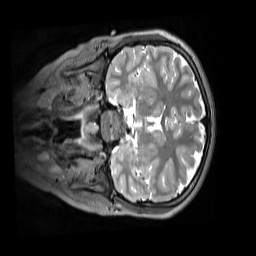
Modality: T2w
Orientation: coronal
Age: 10
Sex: female
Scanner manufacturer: siemens
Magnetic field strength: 3 T
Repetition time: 3.2 s
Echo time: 0.408 s